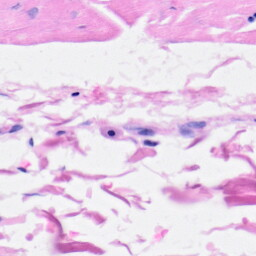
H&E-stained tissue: Heart